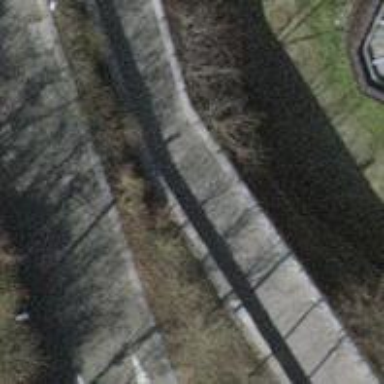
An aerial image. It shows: Wall barrier.